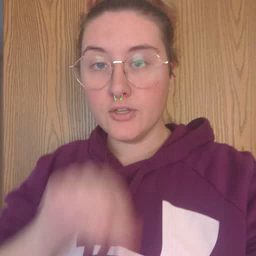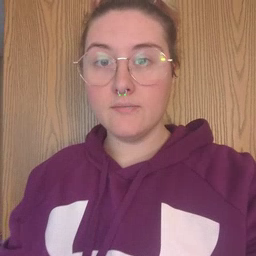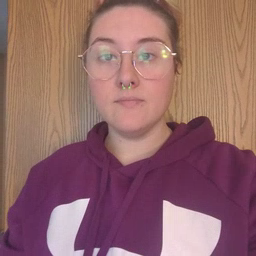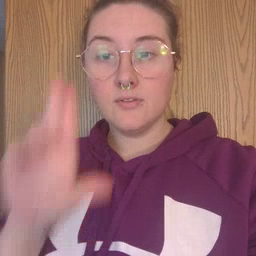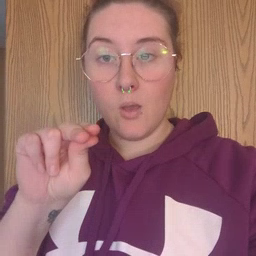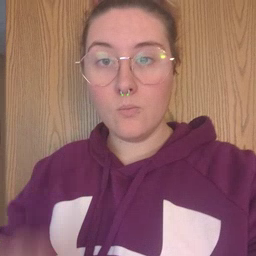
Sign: no